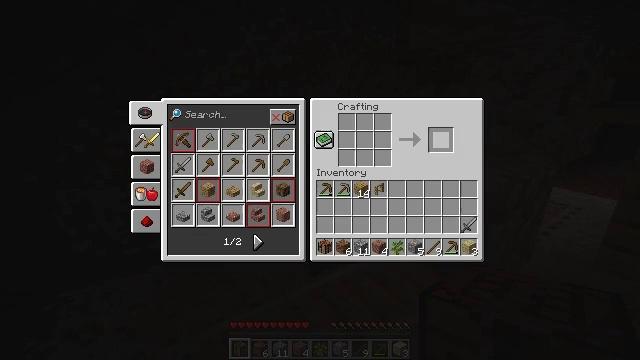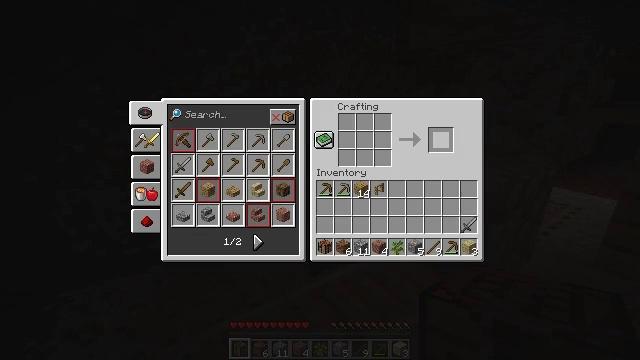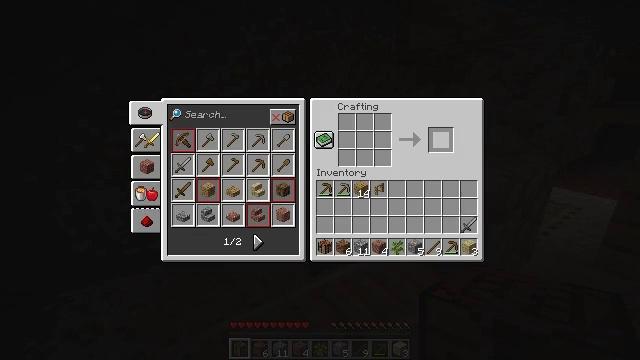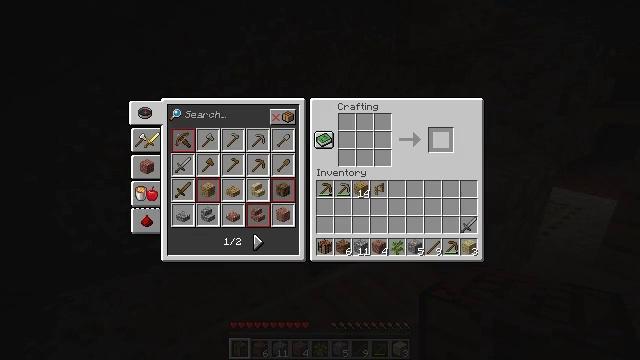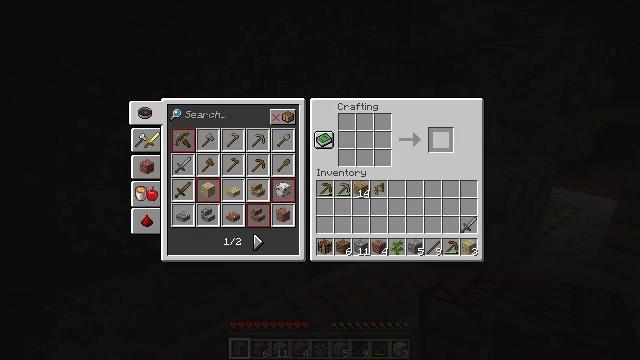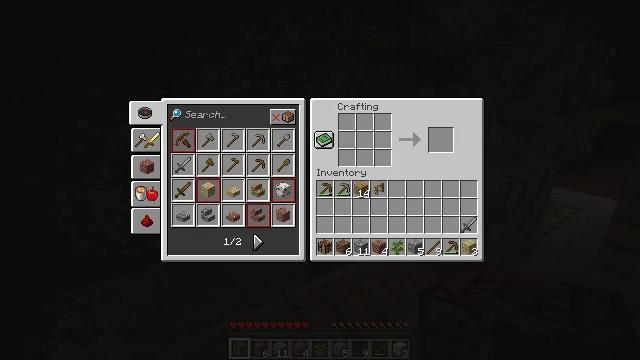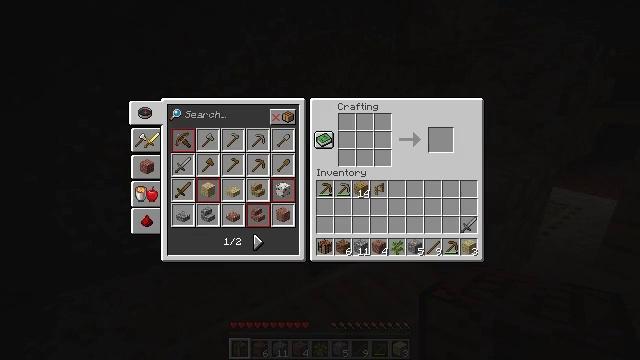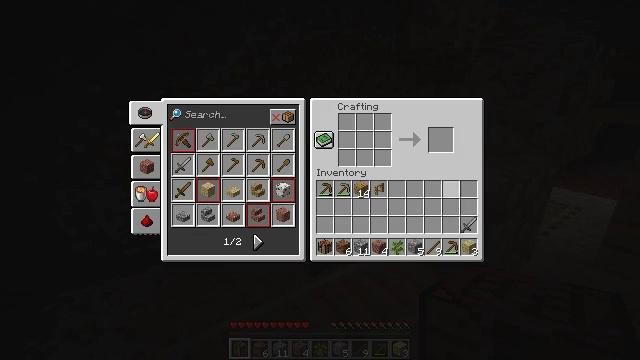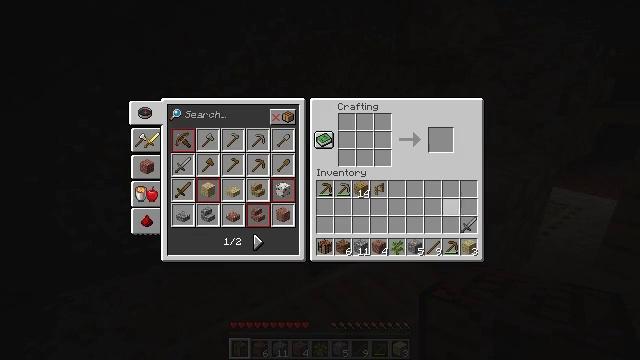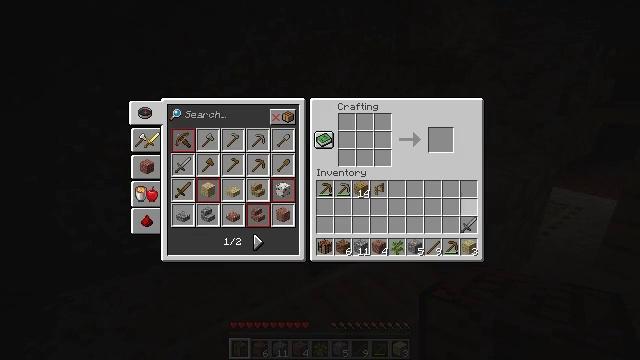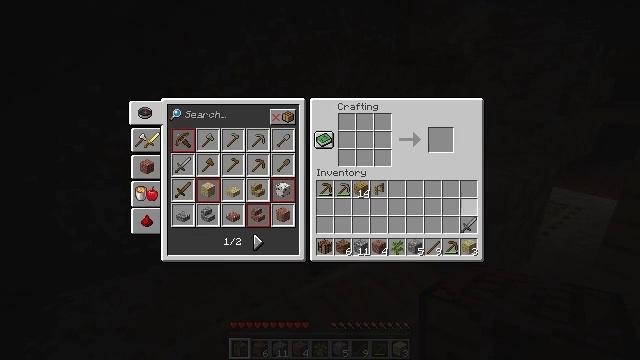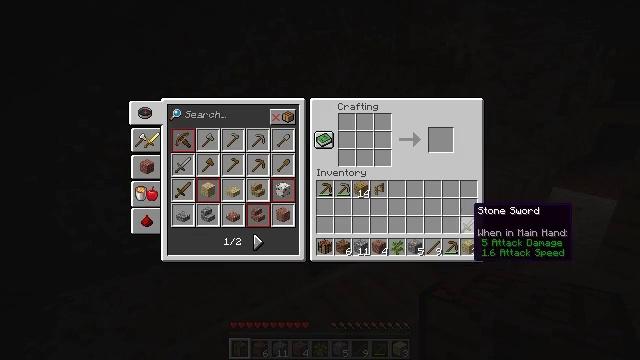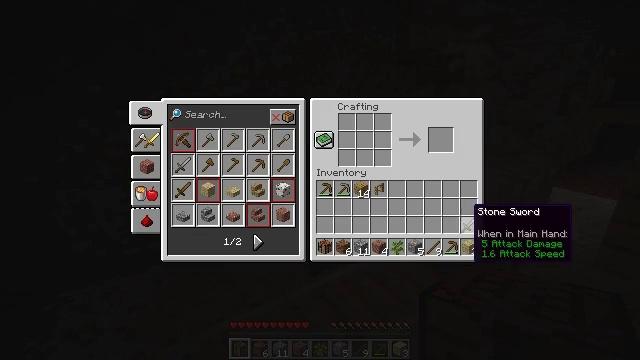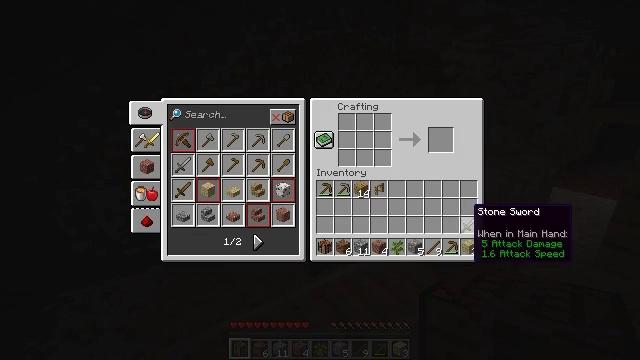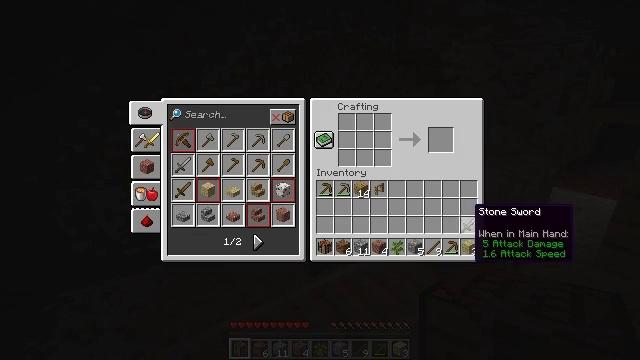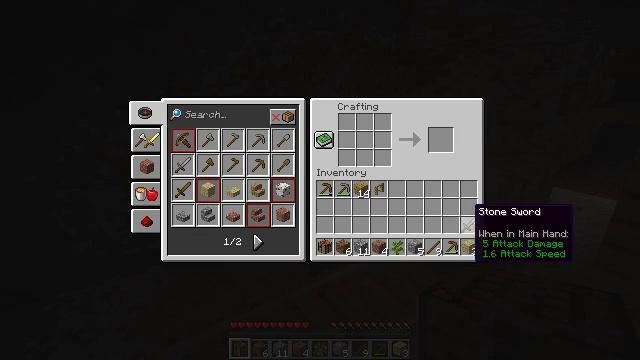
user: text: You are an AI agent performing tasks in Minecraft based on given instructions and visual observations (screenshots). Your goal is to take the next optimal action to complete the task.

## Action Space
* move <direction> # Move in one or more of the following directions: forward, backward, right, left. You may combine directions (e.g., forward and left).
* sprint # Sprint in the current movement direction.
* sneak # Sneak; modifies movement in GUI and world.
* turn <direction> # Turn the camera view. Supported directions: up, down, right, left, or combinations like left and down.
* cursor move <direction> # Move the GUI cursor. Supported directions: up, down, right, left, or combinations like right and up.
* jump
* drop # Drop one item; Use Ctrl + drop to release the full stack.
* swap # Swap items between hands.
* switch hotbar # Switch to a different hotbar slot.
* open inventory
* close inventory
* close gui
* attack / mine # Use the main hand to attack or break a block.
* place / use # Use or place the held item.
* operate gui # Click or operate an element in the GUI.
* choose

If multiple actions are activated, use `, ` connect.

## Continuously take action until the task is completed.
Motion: motion action
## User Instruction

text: Left click on the crafting table
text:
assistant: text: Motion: sneak, open gui
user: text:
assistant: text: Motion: sneak
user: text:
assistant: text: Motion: sneak
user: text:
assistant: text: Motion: sneak
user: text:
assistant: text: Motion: cursor move down
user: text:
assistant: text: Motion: cursor move down
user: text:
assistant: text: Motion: cursor move right and down
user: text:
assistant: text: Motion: cursor move right and down
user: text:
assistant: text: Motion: cursor move down
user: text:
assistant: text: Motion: no_op
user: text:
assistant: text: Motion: no_op
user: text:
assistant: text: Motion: no_op
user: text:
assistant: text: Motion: no_op
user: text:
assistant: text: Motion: no_op
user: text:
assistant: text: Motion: no_op
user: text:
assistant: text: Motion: no_op
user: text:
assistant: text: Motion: operate gui
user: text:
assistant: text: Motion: operate gui
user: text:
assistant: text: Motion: operate gui
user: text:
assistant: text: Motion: no_op
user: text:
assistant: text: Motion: no_op
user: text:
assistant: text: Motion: no_op
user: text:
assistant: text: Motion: no_op
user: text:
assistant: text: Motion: no_op
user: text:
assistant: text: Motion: no_op
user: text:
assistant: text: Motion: no_op
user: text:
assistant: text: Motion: no_op
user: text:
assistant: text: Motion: no_op
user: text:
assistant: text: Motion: no_op
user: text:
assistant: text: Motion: no_op